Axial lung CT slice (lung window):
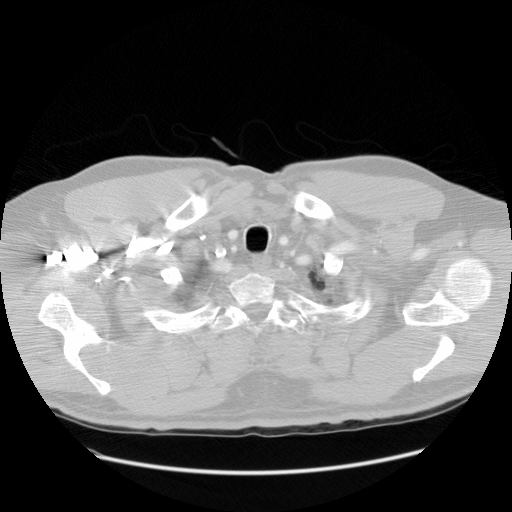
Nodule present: no